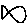
Label: fish